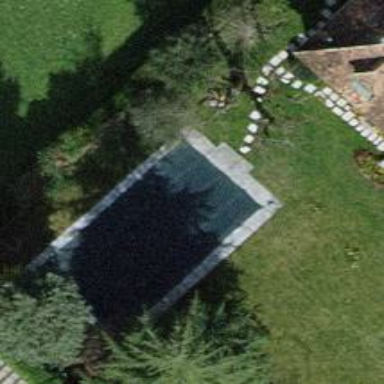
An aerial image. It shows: Swimming pool located in leisure land.